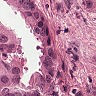
Metastatic tissue present: yes